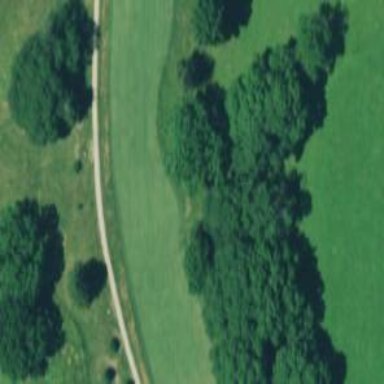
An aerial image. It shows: Grassy golf fairway.